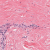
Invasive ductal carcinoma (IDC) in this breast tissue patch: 0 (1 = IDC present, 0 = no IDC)